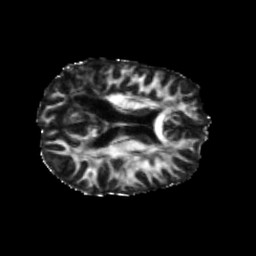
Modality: FA
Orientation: axial
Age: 29
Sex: female
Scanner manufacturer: siemens
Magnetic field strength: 3 T
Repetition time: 5.47 s
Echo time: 0.0854 s